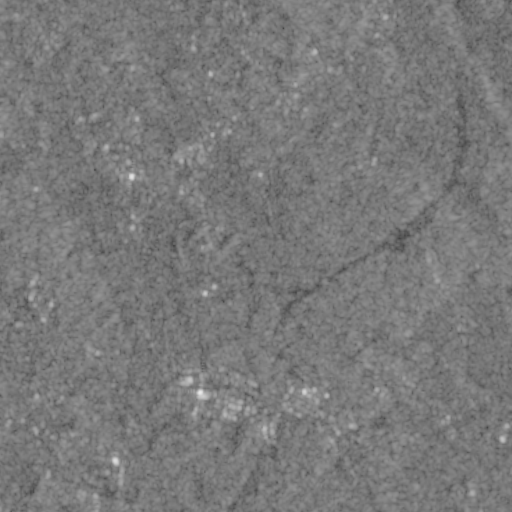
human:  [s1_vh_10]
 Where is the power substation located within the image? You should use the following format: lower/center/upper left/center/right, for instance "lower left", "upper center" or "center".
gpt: The power substation is located in the upper right of the image.
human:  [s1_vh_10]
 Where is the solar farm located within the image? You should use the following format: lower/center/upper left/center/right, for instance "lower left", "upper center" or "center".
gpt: The solar farm is located in the upper right of the image.
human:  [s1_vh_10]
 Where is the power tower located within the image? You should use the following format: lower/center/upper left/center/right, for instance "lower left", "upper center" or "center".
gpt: There is no power tower in the image.

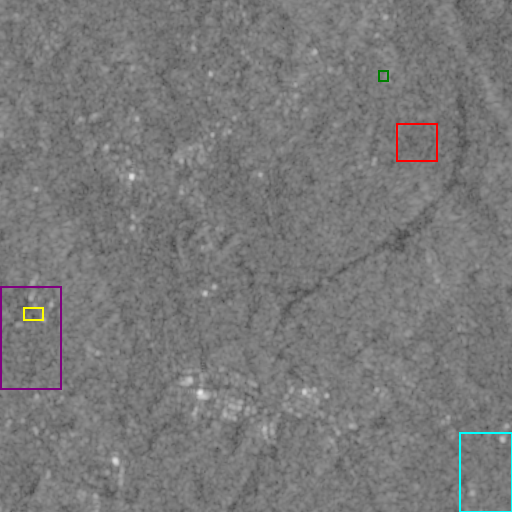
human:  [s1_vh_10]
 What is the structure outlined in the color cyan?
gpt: The structure outlined in cyan is a crop field.
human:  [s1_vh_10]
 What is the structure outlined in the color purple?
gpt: The structure outlined in purple is a park.
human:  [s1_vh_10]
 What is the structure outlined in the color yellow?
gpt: The structure outlined in yellow is a parking lot.
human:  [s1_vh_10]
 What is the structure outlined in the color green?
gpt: The structure outlined in green is a power substation.
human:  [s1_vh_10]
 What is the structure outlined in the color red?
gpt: The structure outlined in red is a solar farm.
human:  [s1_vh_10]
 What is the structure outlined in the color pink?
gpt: There is no pink outline.